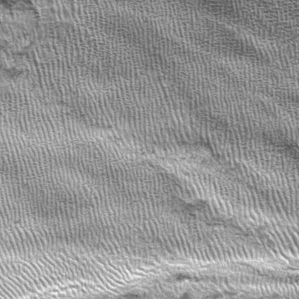
Label: frost